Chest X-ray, AP view. Patient: 52 years old, sex M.
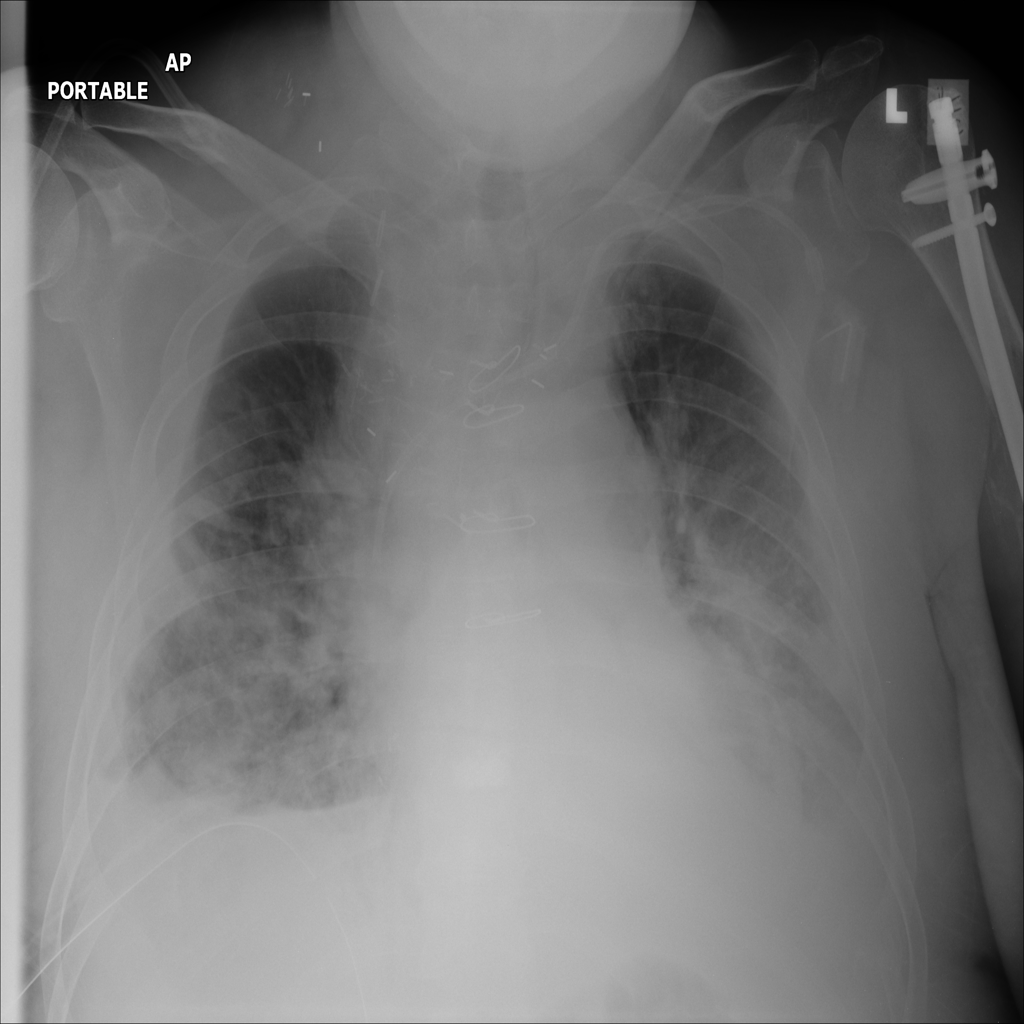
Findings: Effusion, Pleural_Thickening